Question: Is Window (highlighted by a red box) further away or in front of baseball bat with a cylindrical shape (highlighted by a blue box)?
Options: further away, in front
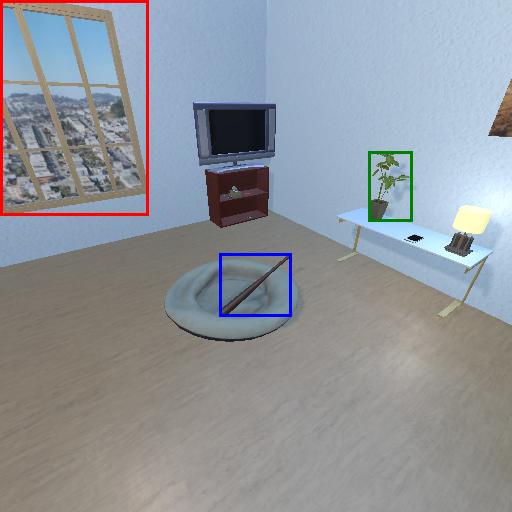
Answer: further away